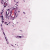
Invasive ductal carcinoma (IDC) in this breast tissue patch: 0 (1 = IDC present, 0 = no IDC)